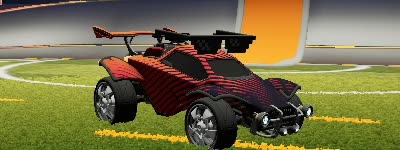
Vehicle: octane